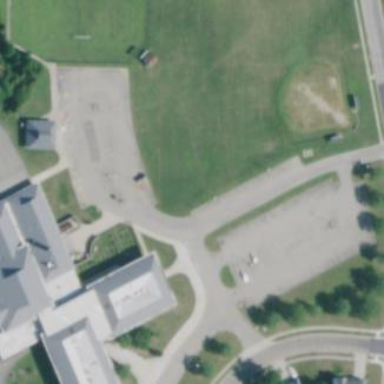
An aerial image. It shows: School building.